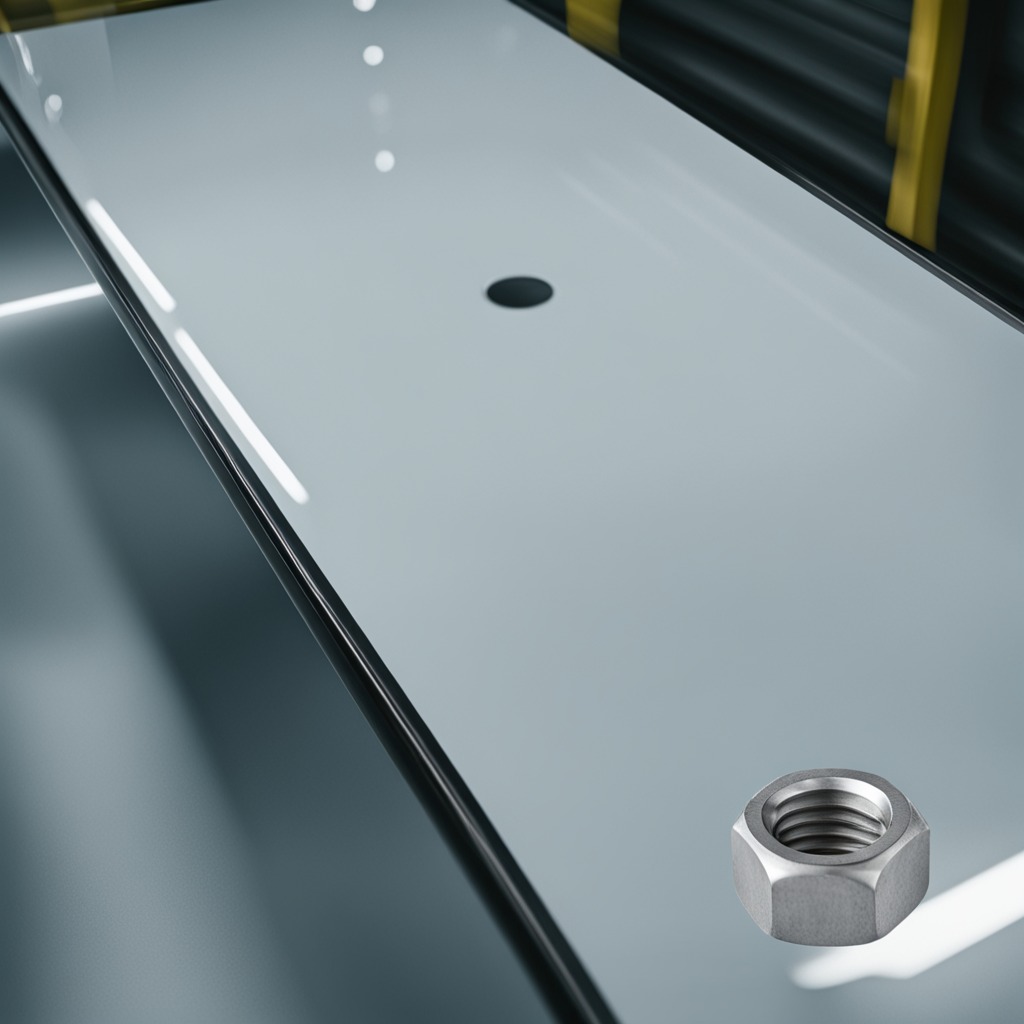
A metal nut is lying on a high-gloss table in a ship maintenance bay industrial lighting.